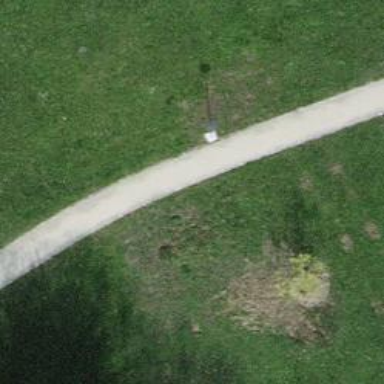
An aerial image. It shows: Footway with surface of fine gravel.